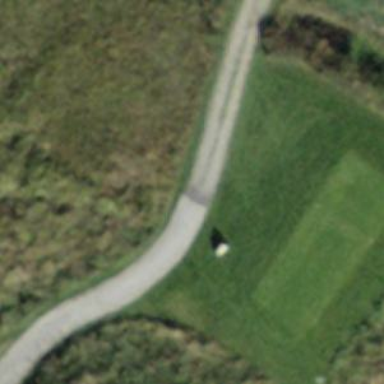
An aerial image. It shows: Grassy area designated as golf tee.